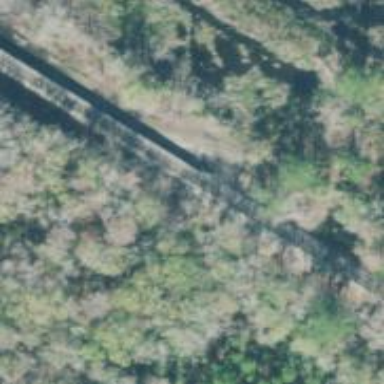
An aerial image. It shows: Railway bridge.